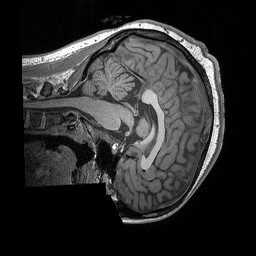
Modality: T1w
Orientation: sagittal
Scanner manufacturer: siemens
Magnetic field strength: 3 T
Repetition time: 2.3 s
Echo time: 0.00298 s